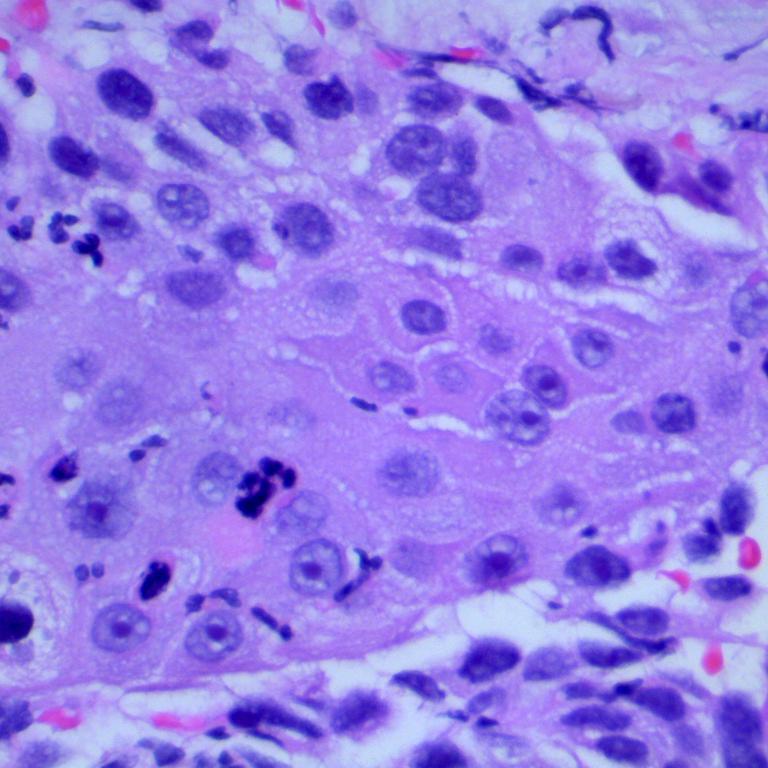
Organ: lung
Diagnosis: squamous carcinomas